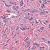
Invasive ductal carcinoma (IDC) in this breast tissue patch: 1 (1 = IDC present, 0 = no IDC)